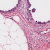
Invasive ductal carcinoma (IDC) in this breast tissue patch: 0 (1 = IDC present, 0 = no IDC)